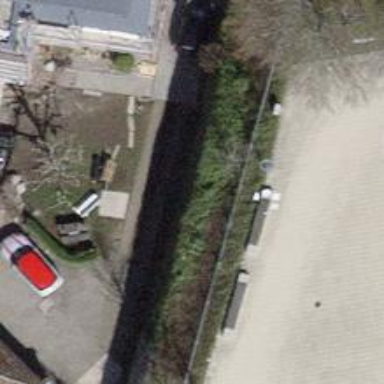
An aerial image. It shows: Concrete bench.